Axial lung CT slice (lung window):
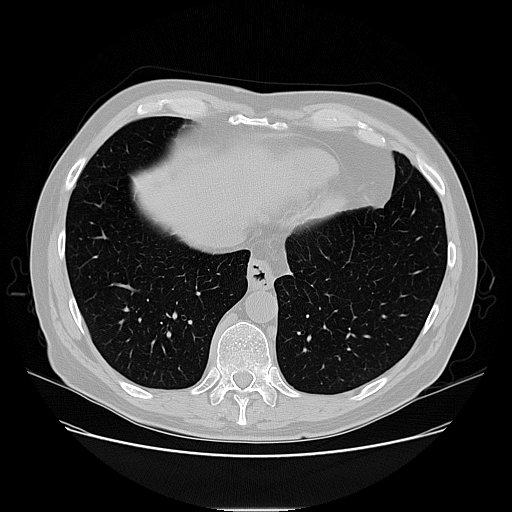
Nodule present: no